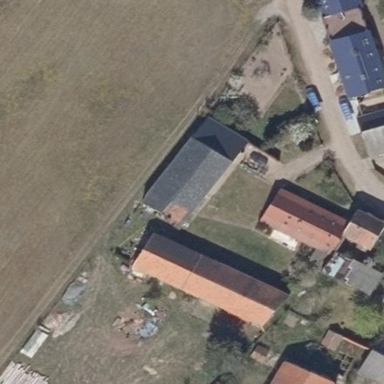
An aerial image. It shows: Cowshed building.